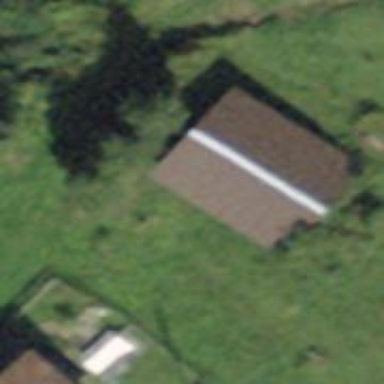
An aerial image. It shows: Rural barn.